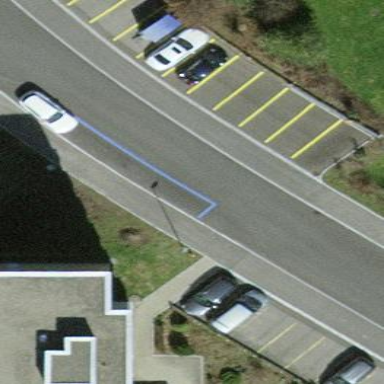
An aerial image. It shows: Asphalt parking lane.